Question: I have problem with this adnnotation.I have downloaded several tutorials e.g.: <URL> and in this sample code "fault fulfilled" message is visible too. My question is:
- -
My database looks like this:

And problem occur when I want to fetch data from "FailedBankDetails" table, e.g. "closeDate".
First I fetch all rows from "FailedBankInfo" table (code above):
'''
NSFetchRequest *fetchRequest = [[NSFetchRequest alloc] init];
NSEntityDescription *entity = [NSEntityDescription
entityForName:@"FailedBankInfo" inManagedObjectContext:self.managedObjectContext];
NSSortDescriptor *sort = [[NSSortDescriptor alloc]
initWithKey:@"name" ascending:NO];
[fetchRequest setEntity:entity];
[fetchRequest setSortDescriptors:[NSArray arrayWithObject:sort]];
[fetchRequest setFetchBatchSize:20];
NSFetchedResultsController *theFetchedResultsController = [[NSFetchedResultsController alloc] initWithFetchRequest:fetchRequest
managedObjectContext:self.managedObjectContext
sectionNameKeyPath:nil
cacheName:nil];
self.fetchedResultsController = theFetchedResultsController;
_fetchedResultsController.delegate = self;
'''
Next I want to display data using table cell:
'''
if ([[_fetchedResultsController objectAtIndexPath:indexPath] isKindOfClass:[FailedBankInfo class]]) {
FailedBankInfo *info = [_fetchedResultsController objectAtIndexPath:indexPath];
cell.textLabel.text = info.name;
cell.detailTextLabel.text = [NSString stringWithFormat:@"%@, %@", info.city, info.details.closeDate];
}
'''
I my opinion accessing to info.details.closeDate occur "fault fulfilled" alert, because when I change this e.g. to info.name this alert not appear.
There is other way to access to "closeDate" field related with a specific "FailedBankInfo" object?
I'm tired of solving this problem, please send me some good advice.
This is my alert:
> 2014-02-16 09:05:45.801 FailedBankCD[57158:70b] CoreData: annotation: fault fulfilled from database for : 0x8ba2d60
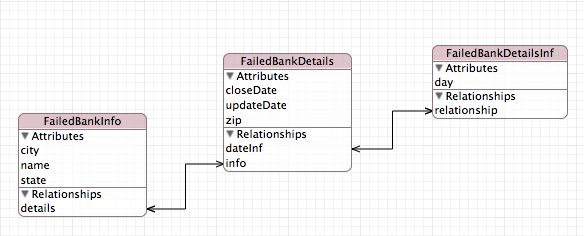
Answer: What you are seeing is normal - core data logging is enabled for your app (this will be under the arguments section of your debug scheme).
A "fault", despite the name, is not a problem. It's a core data optimisation whereby full objects are not retrieved from the database until their properties are accessed, at which point the "fault" is "fulfilled".
They didn't have beginners in mind when choosing the language, I think.